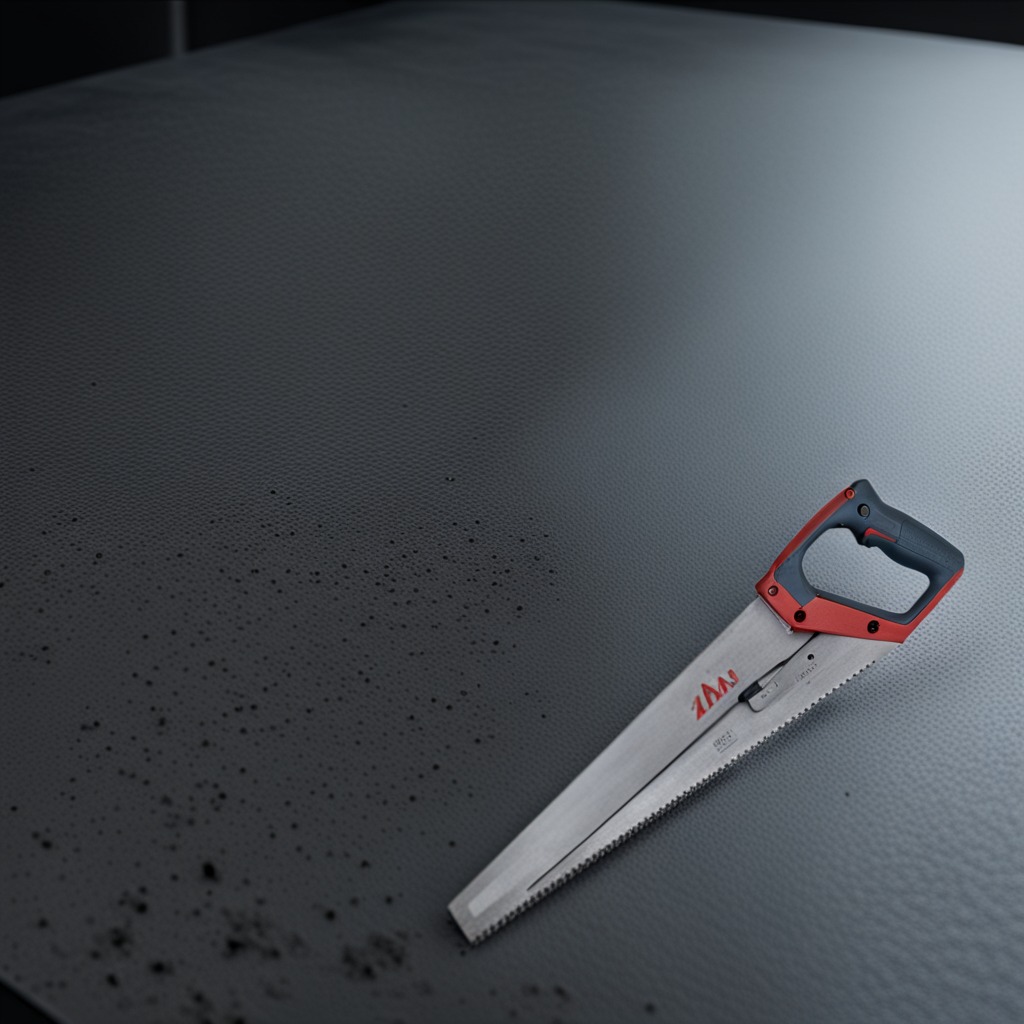
A metal saw lies on a clean granite table inside a workshop at night.